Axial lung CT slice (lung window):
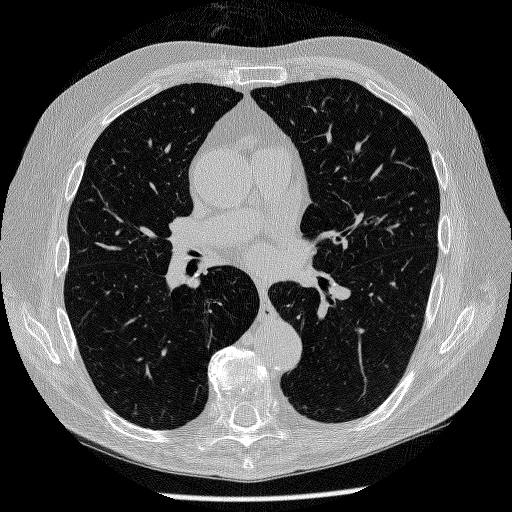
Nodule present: no